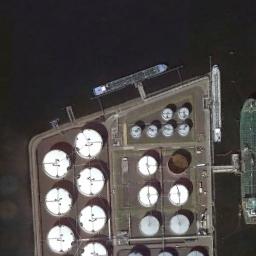
Label: storage tanks